Field crop: tomato
Growth stage: 1
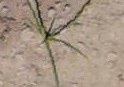
Species: cyperus